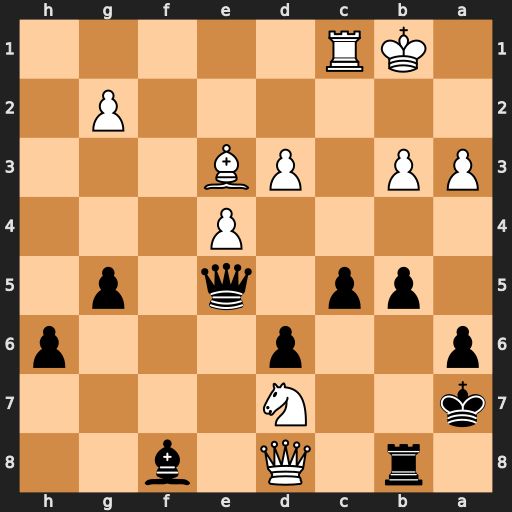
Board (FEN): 1r1Q1b2/k2N4/p2p3p/1pp1q1p1/4P3/PP1PB3/6P1/1KR5
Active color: b
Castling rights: -
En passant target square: -
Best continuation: Rxd8 Nxe5 dxe5